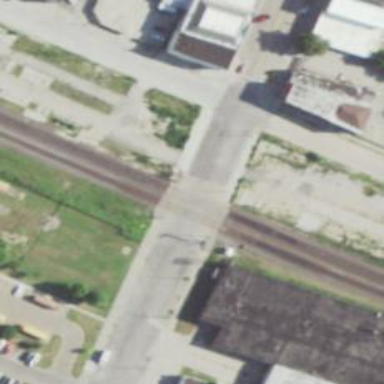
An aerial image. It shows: Railway crossing.